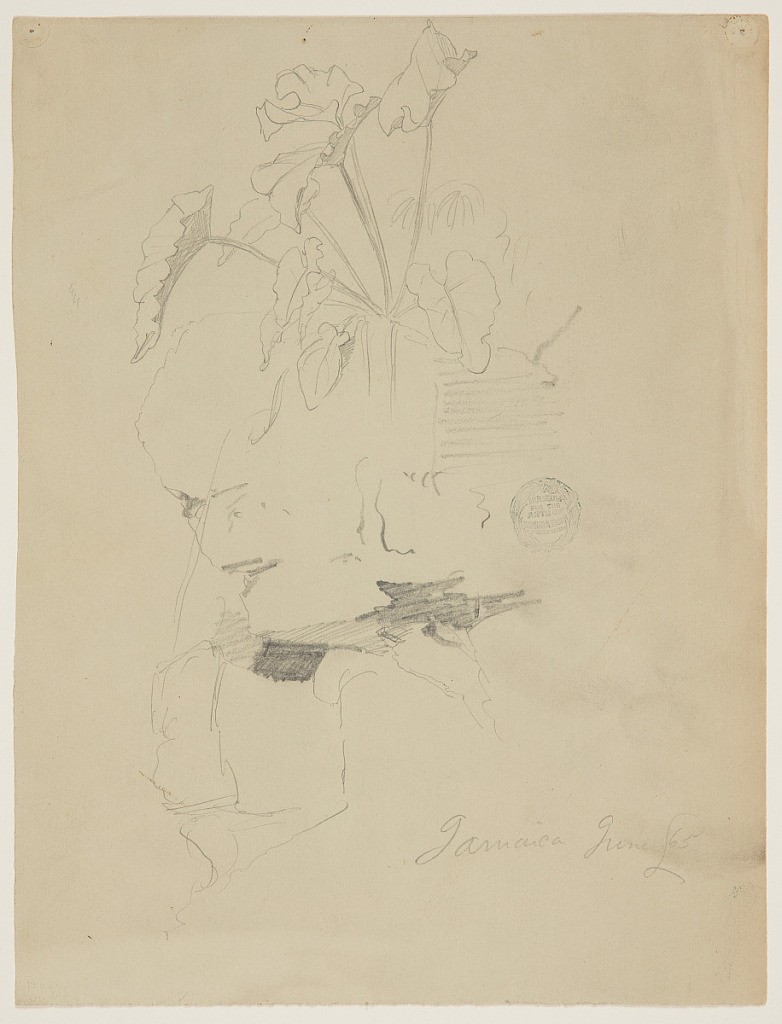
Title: Philodendron Growing Above a Rock, Jamaica
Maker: Frederic Edwin Church, American, 1826–1900
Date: June 1865
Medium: Graphite on tan wove paper
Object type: Drawing
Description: Botanical and landscape sketch of a broad-leaved philodendron growing atop a small, rocky waterfall in Jamaica. The plant dominates upper portion of composition, while lower portion shows a rocky prominence over which water cascades.